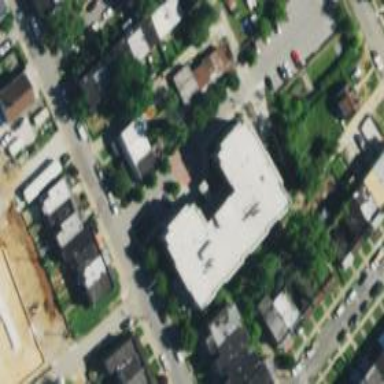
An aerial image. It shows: Building.